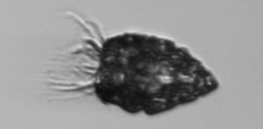
Label: Tintinnopsis